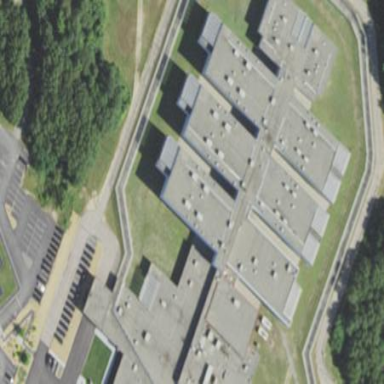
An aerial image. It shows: Prison building.